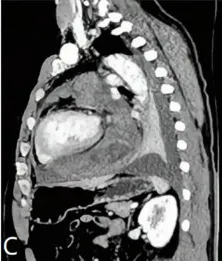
(C) CT image of the sagittal reconstruction showing the mass invading the pericardium, which presented uneven thickening andnodular changes.
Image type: radiology (ct)